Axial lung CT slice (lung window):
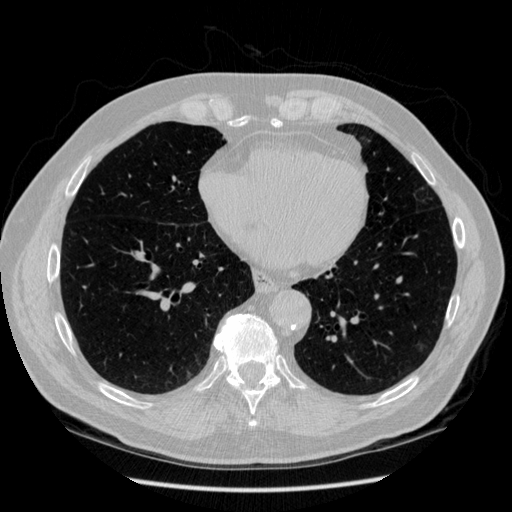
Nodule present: no